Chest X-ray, AP view. Patient: 72 years old, sex F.
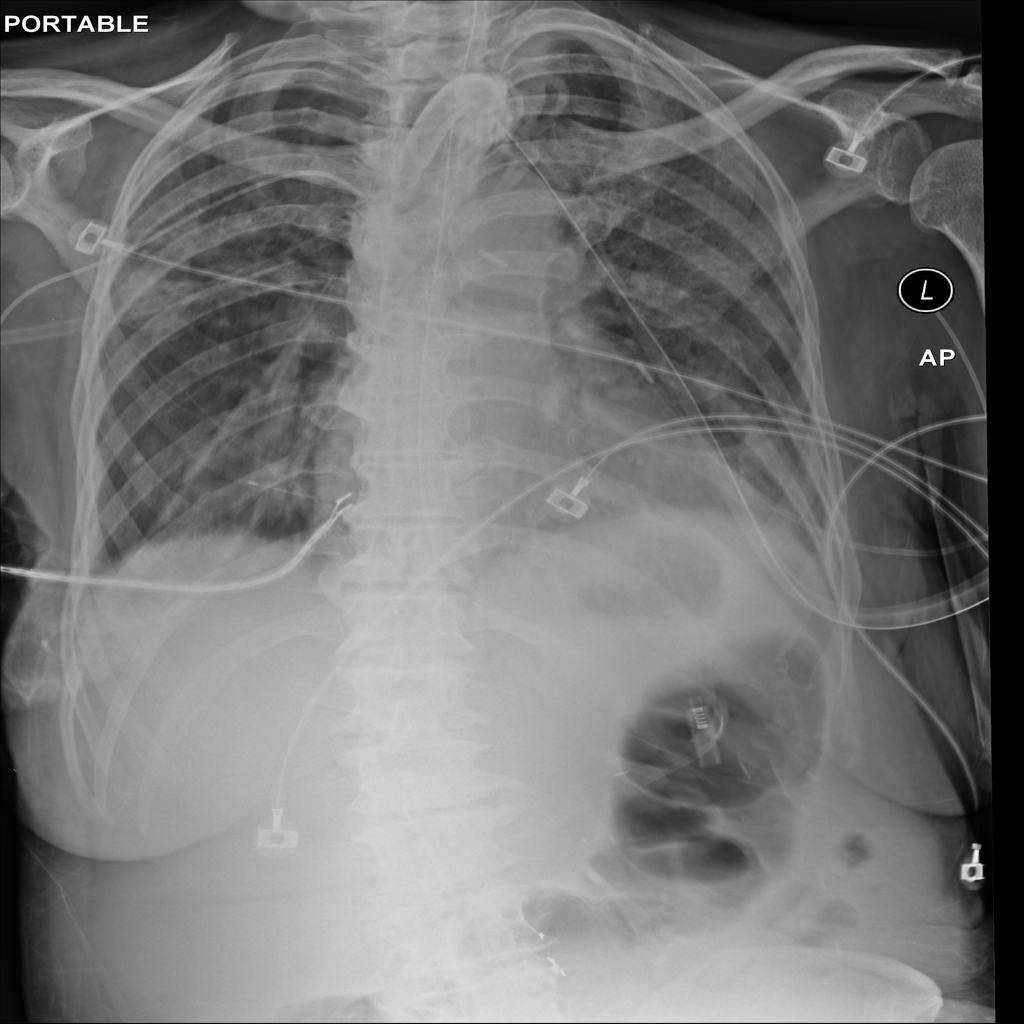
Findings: No Finding